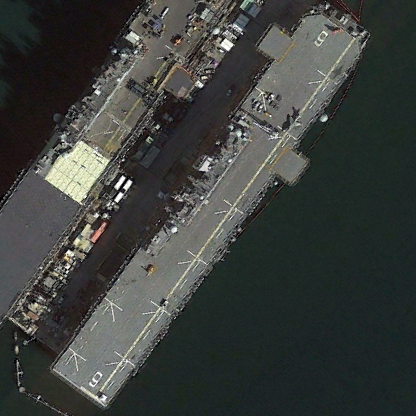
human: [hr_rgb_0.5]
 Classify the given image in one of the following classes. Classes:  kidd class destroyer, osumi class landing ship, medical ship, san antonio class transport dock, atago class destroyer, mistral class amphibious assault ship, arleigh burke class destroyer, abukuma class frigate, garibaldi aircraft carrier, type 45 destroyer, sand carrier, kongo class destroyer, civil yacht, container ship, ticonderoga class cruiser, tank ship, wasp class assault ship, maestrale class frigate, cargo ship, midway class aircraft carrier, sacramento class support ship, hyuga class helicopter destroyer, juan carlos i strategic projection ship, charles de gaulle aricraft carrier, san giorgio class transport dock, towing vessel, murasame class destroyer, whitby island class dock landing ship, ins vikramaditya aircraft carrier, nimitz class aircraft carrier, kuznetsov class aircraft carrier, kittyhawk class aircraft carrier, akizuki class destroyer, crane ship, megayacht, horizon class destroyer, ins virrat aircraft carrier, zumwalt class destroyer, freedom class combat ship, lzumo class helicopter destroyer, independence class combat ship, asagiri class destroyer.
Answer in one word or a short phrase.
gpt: Wasp class assault ship